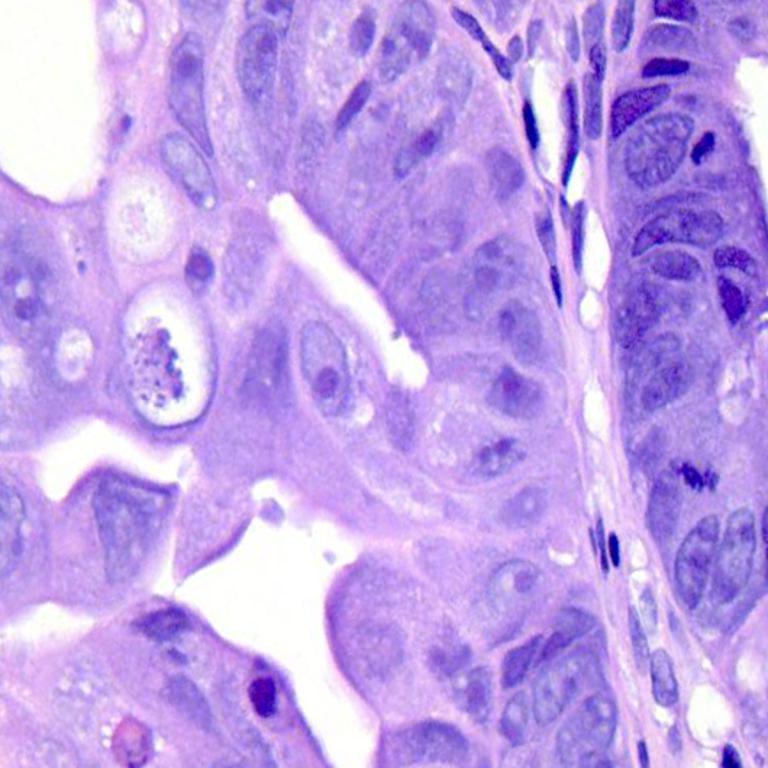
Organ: colon
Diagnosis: adenocarcinomas